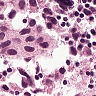
Metastatic tissue present: yes